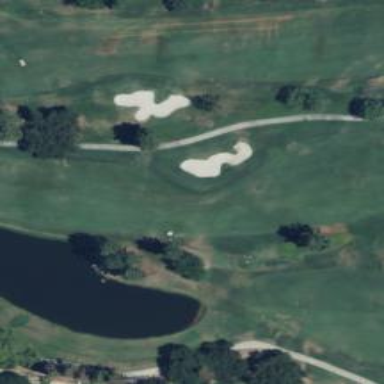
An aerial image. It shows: Golf hole.